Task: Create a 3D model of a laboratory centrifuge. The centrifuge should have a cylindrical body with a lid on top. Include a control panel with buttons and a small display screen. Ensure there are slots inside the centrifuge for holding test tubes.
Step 648:
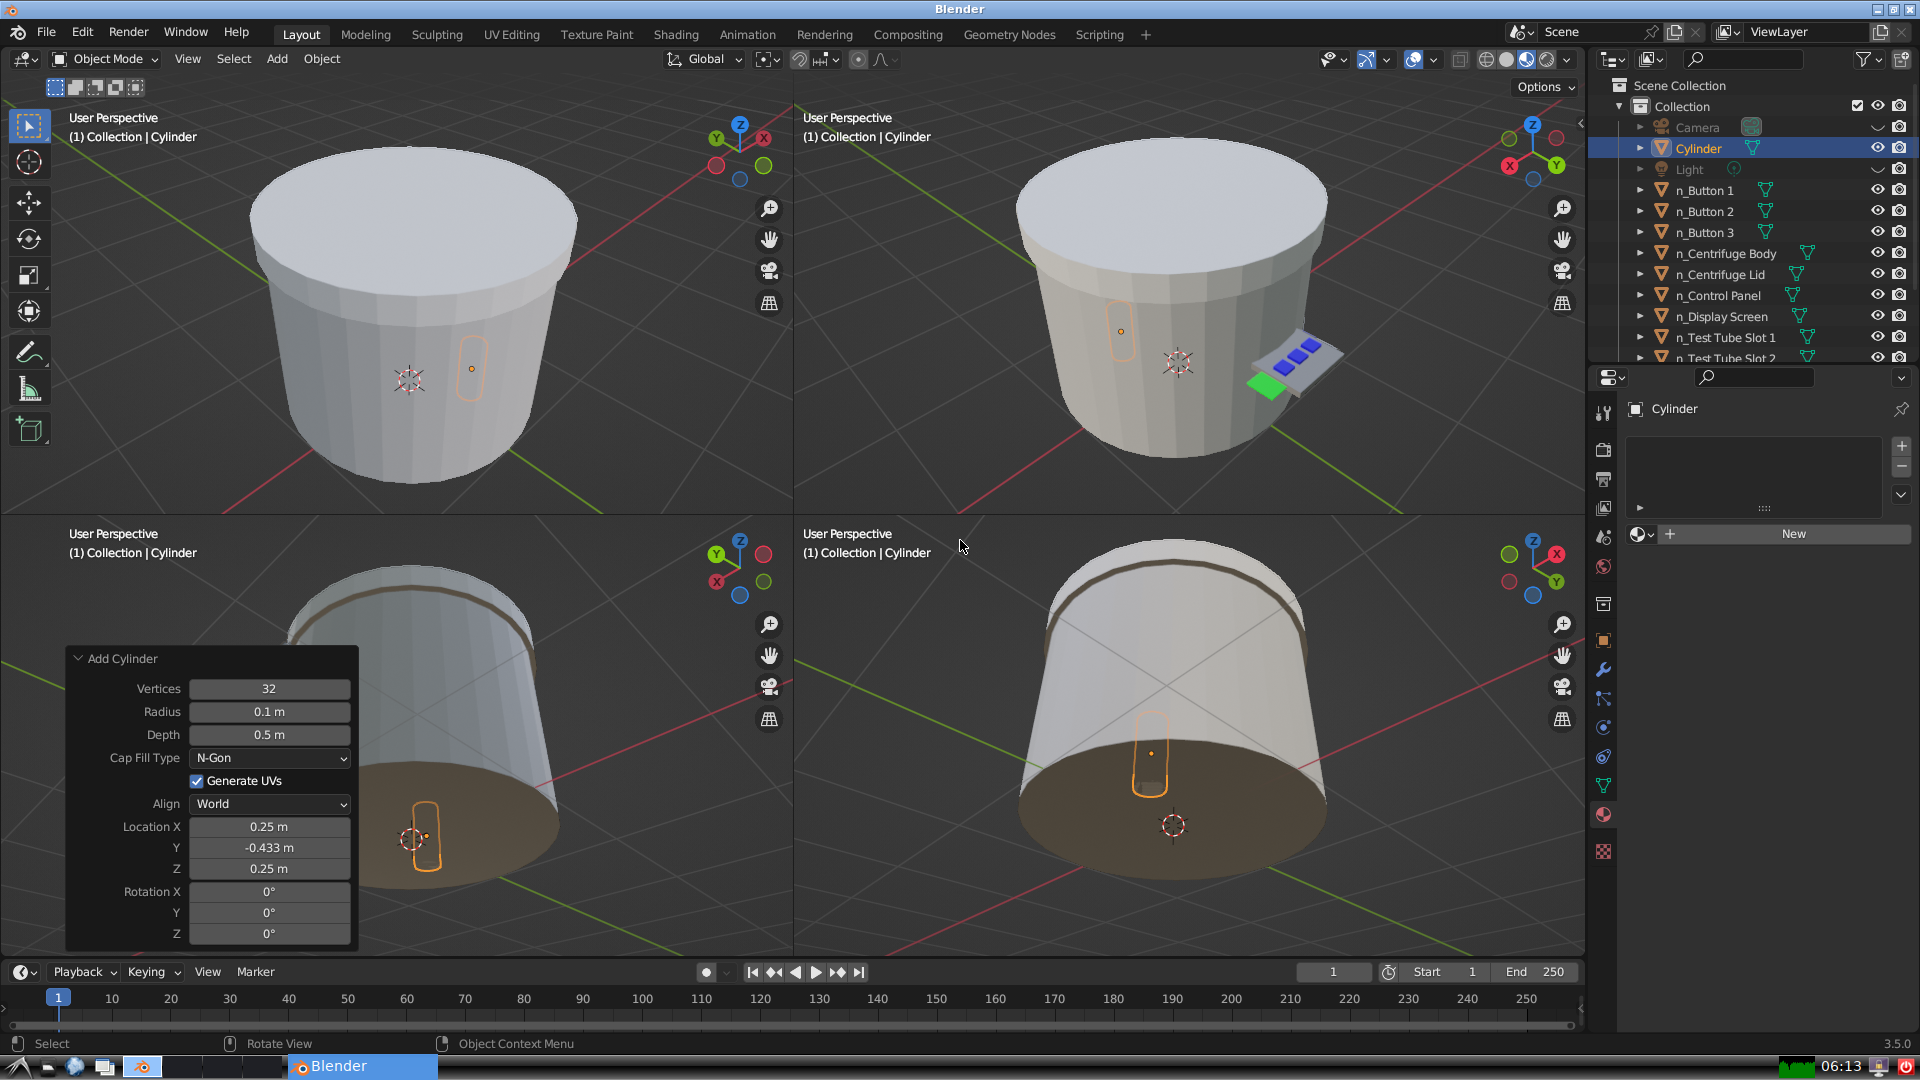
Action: {"mouse_move": [1608, 631]}